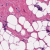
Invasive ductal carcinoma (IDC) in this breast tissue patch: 0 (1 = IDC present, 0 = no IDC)